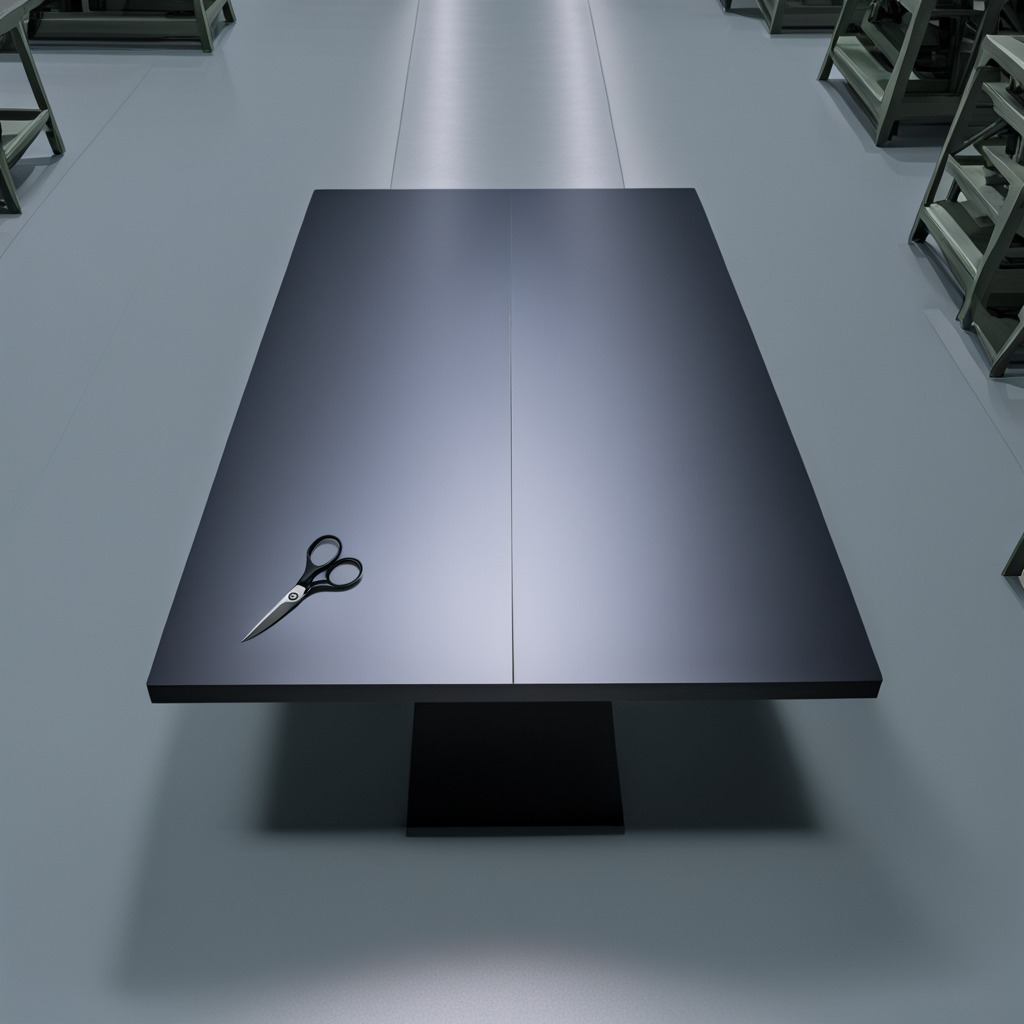
A scissor lies on a clean empty table in a basement in the evening.